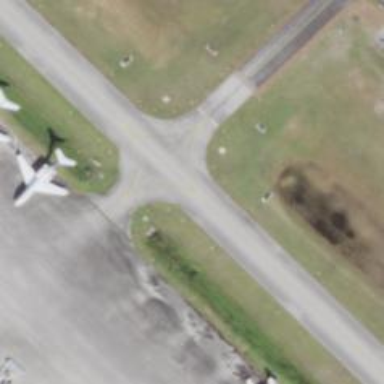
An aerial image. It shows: Image of taxiway at airport.